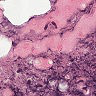
Metastatic tissue present: no